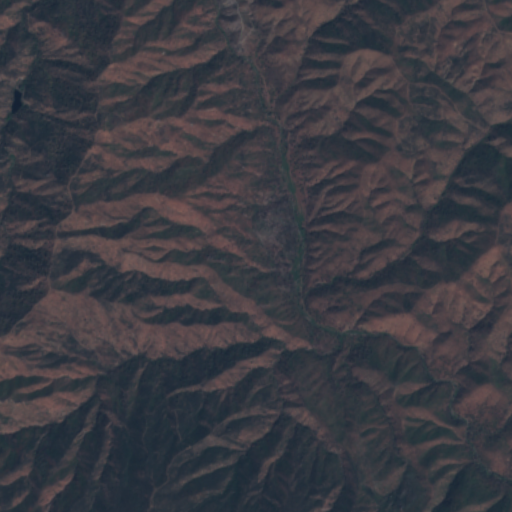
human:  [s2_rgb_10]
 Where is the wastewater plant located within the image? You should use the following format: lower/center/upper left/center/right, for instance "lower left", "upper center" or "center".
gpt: The wastewater plant is located in the center of the image.
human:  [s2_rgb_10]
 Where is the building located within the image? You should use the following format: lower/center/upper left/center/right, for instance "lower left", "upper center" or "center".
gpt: The building is located in the lower center of the image.
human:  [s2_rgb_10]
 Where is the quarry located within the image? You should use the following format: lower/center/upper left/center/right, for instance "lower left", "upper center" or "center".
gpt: There is no quarry in the image.